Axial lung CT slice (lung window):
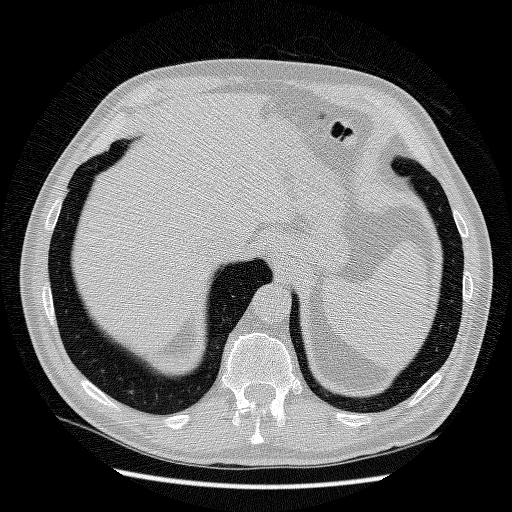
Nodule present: no